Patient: sex F, age 65
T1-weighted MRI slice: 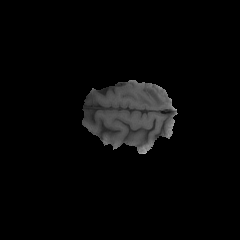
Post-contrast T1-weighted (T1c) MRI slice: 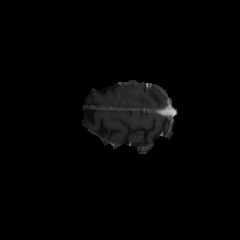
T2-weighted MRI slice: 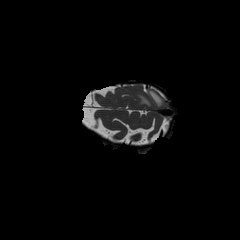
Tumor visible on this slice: yes
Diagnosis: Glioblastoma, IDH-wildtype
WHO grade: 4